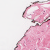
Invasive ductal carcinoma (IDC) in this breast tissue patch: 0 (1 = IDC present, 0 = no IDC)